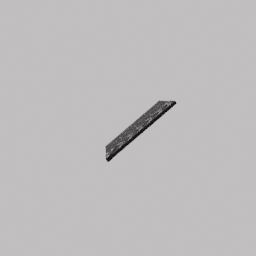
Label: tools